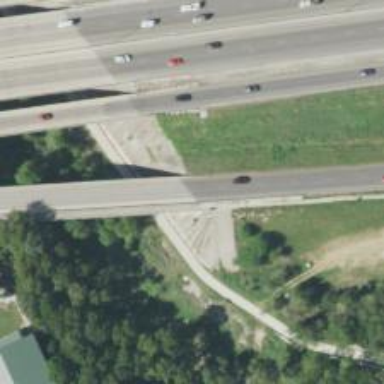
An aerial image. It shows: Secondary road with frontage road crossing bridge.